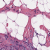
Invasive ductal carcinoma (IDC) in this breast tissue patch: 0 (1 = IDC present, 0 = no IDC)